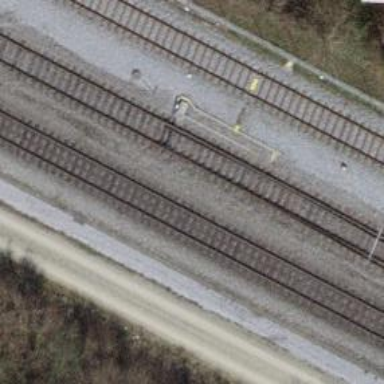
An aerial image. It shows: Railway switch.